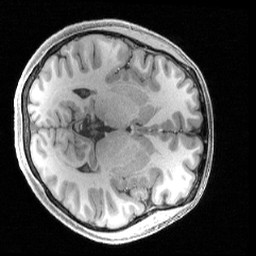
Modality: T1w
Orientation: axial
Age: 31
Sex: female
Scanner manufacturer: siemens
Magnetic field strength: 3 T
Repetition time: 2.4 s
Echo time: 0.00224 s